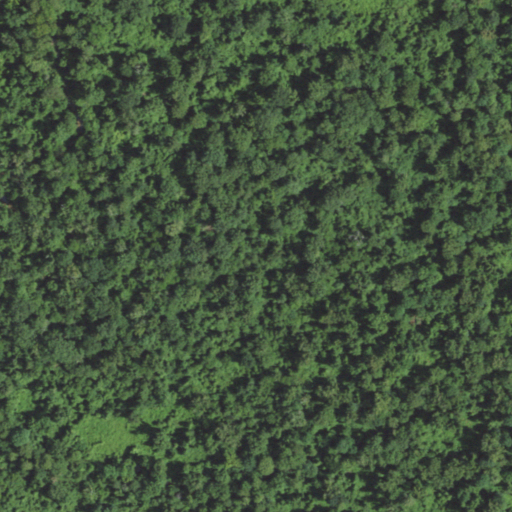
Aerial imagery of island in Louisiana named Daves Island containing only woody wetlands